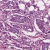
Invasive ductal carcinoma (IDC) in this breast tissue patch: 1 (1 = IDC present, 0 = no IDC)